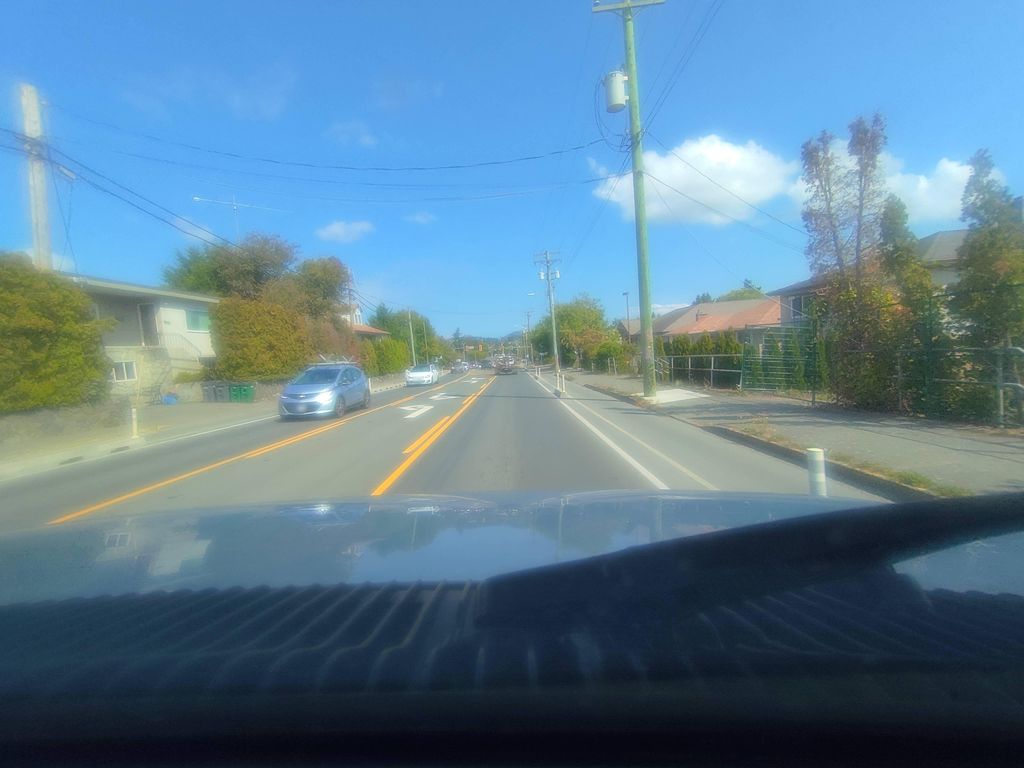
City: victoria